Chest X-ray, AP view. Patient: 64 years old, sex M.
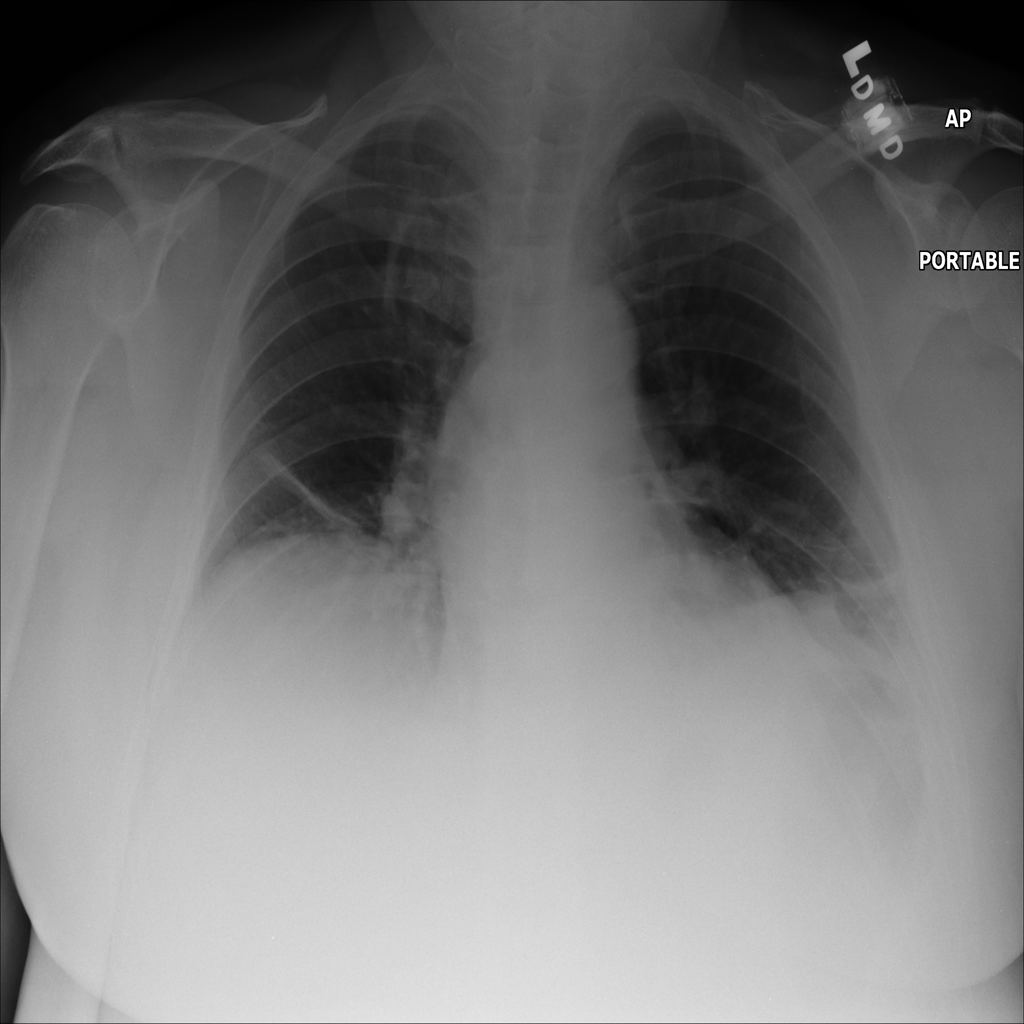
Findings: Atelectasis